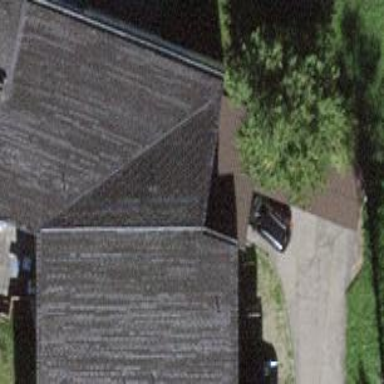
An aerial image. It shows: View of roof of building.